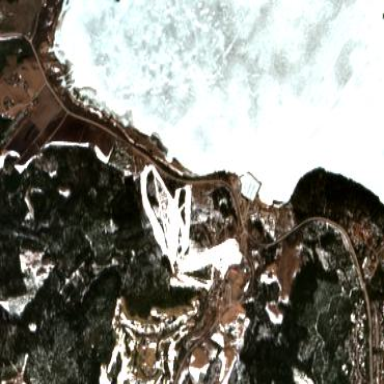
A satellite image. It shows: Winter sports area featuring downhill sports center.